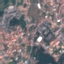
Land use / land cover class: Residential